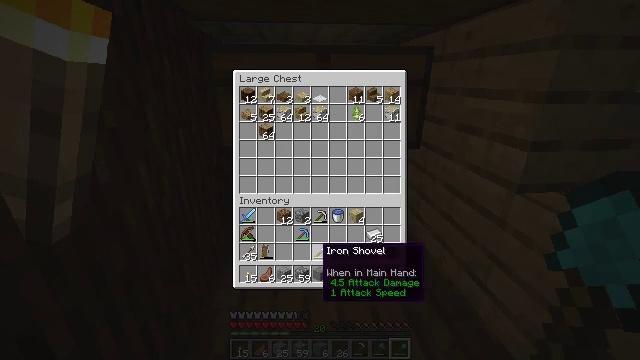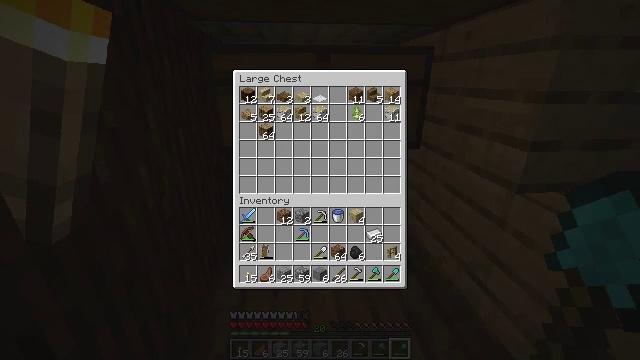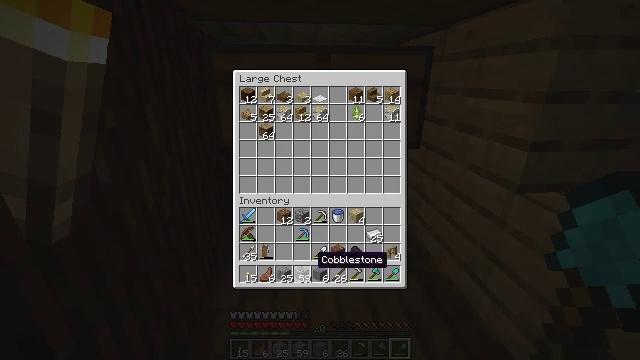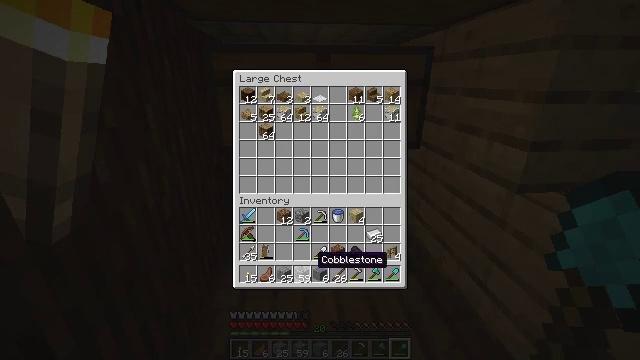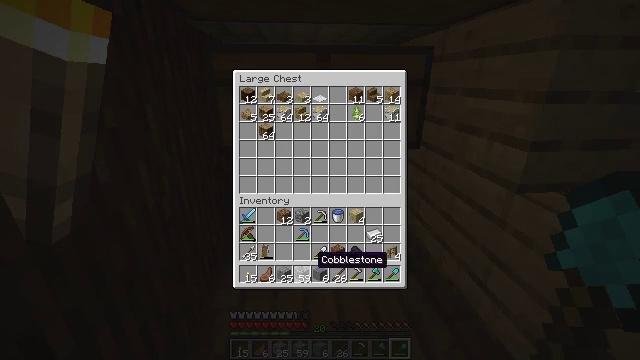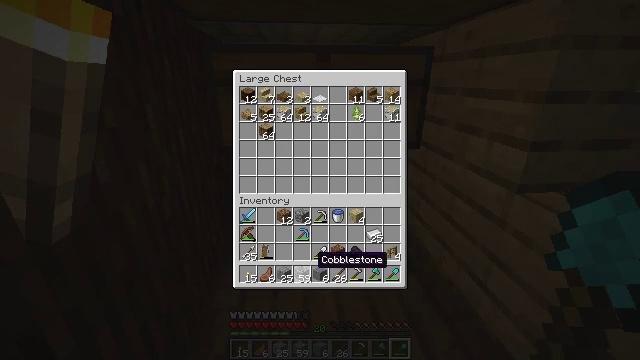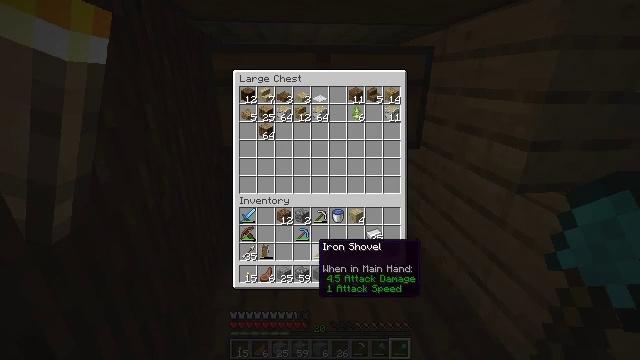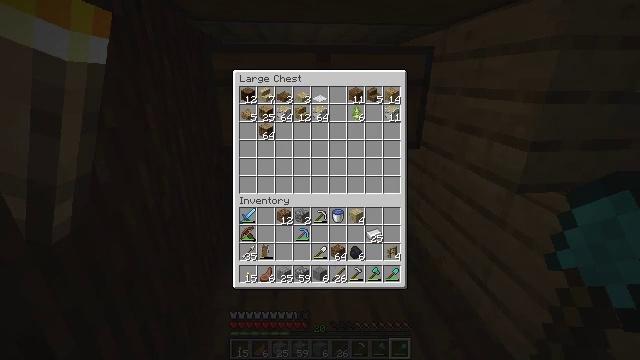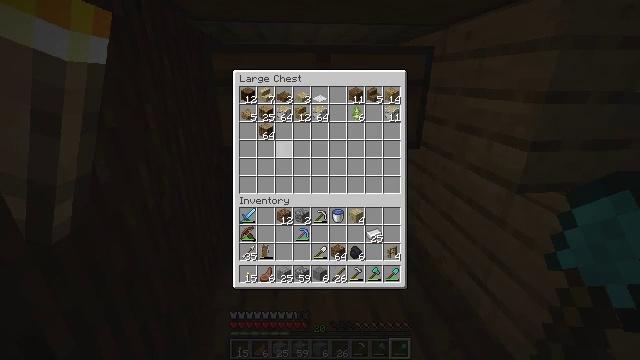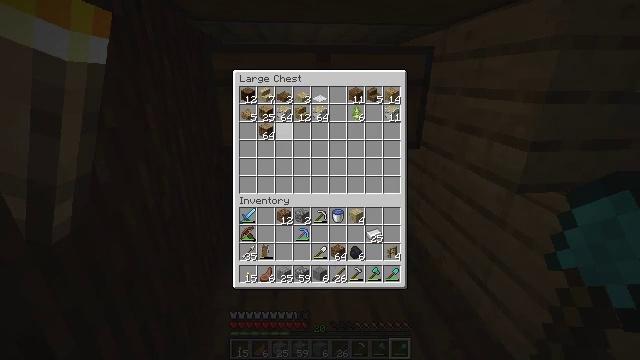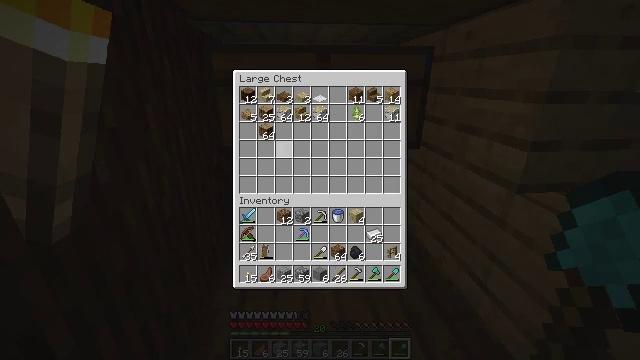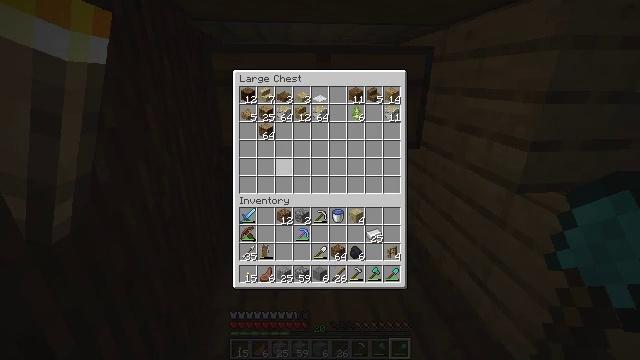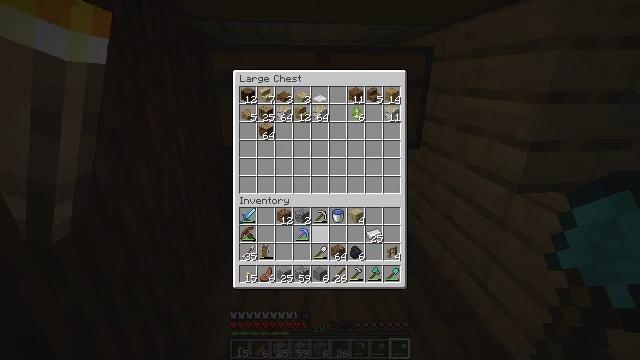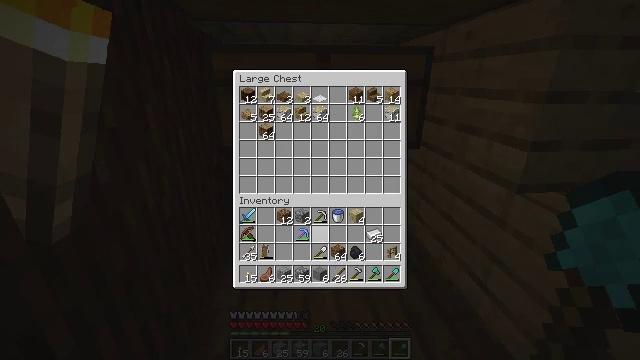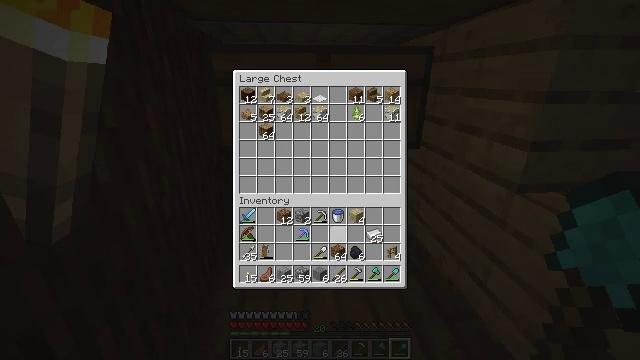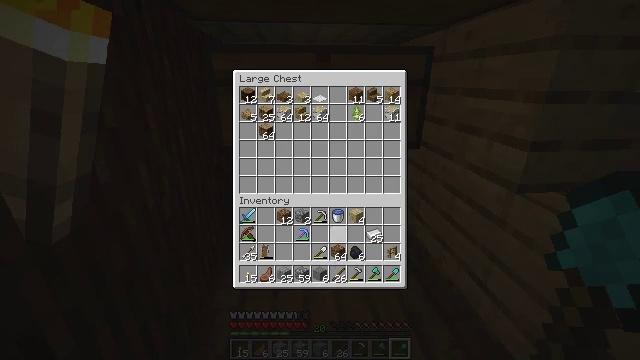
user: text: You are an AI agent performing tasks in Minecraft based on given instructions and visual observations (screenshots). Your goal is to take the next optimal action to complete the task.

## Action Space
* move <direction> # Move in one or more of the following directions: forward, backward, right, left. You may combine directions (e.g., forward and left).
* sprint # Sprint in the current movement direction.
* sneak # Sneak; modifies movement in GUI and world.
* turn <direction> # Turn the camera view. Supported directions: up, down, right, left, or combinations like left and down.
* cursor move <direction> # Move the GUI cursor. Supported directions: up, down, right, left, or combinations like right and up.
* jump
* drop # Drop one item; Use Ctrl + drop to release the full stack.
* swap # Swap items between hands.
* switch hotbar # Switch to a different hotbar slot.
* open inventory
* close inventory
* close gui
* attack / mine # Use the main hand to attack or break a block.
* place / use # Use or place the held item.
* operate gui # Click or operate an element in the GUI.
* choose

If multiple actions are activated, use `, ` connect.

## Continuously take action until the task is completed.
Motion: motion action
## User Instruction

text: Craft a spruce pressure plate using the crafting table.
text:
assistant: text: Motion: operate gui
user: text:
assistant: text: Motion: operate gui
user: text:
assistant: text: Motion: operate gui
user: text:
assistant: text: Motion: operate gui
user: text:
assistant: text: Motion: operate gui
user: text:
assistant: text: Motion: cursor move up, operate gui
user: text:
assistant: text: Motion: cursor move left and up, operate gui
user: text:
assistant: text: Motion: cursor move left and up, operate gui
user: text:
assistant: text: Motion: cursor move up, operate gui
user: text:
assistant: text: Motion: operate gui
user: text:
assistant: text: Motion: cursor move right and down, operate gui
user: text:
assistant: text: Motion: cursor move right and down, operate gui
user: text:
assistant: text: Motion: cursor move right and down, operate gui
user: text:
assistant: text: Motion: operate gui
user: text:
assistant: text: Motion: operate gui
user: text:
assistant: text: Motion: operate gui, close inventory
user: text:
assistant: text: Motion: turn right and up, attack / mine, close inventory
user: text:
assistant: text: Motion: turn right and up, attack / mine, close inventory
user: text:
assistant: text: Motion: turn up, attack / mine
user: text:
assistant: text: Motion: turn up, attack / mine
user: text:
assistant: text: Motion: turn up, attack / mine
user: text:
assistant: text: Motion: attack / mine
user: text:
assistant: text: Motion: attack / mine
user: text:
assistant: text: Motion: attack / mine
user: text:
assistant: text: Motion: attack / mine
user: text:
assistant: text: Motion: turn down, attack / mine
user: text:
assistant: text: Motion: turn down, attack / mine
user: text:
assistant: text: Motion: turn down, attack / mine
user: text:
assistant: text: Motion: turn down, attack / mine
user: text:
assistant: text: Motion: attack / mine